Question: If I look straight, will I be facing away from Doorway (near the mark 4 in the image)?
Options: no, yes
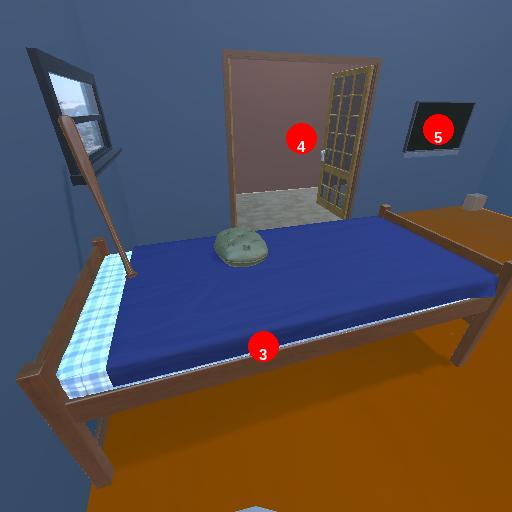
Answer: no